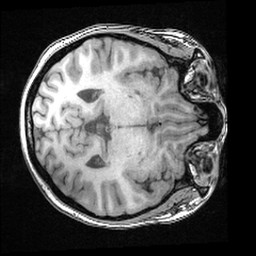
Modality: T1w
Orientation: axial
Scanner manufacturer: ge
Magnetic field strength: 3 T
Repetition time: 0.008572 s
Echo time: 0.003384 s